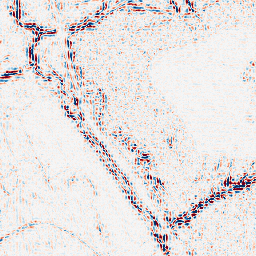
Category: wavelet
Decomposition family: wavelet_biorthogonal
Decomposition parameters: wavelet: bior3.5
level: 2
Upsampling method: bilinear
Upsampling parameters: scale: 8
Upsampling scale: 8